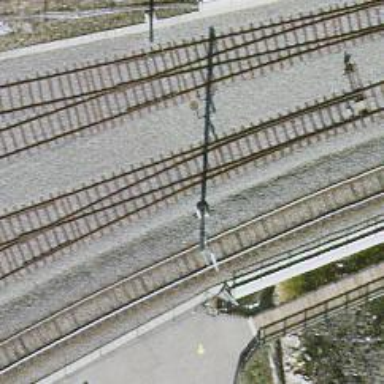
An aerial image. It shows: Bridge with electrified rail tracks and contact line.